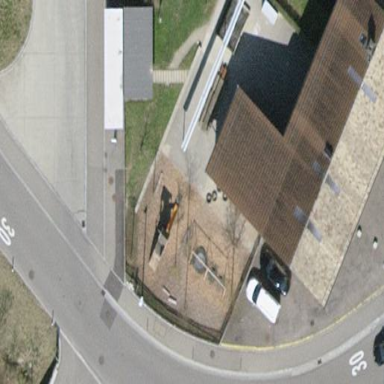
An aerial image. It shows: Kindergarten.